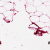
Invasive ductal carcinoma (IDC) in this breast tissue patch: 0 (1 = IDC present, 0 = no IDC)